Field crop: maize
Growth stage: 2
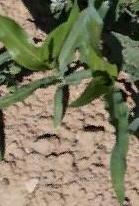
Species: maize